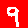
Digit: 9